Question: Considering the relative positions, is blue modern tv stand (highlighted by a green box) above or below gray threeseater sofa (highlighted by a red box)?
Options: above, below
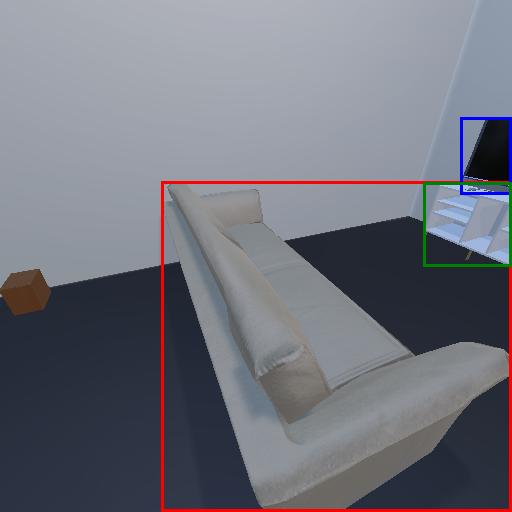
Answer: above